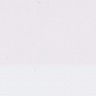
Metastatic tissue present: no